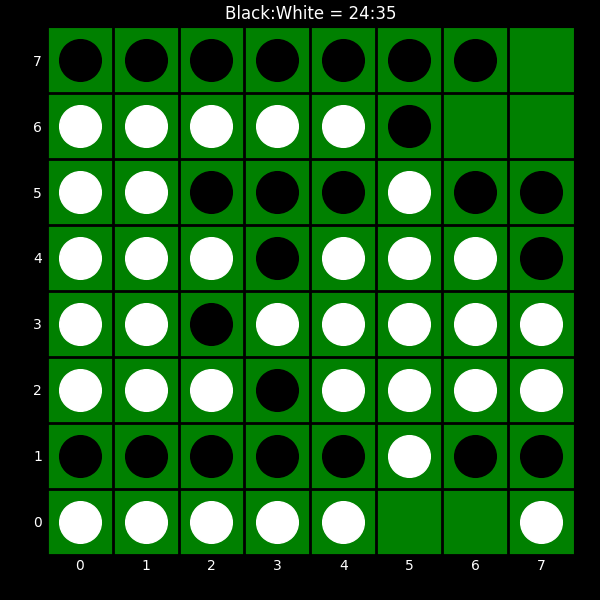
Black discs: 24
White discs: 35